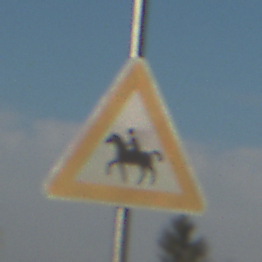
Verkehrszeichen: ReiterRechts
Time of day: MorningAfternoon
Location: Outdoor (Nature)
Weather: Clear
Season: NotSpecified
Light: Natural